Chest X-ray. View position: AP
Patient age: 63
Patient sex: F
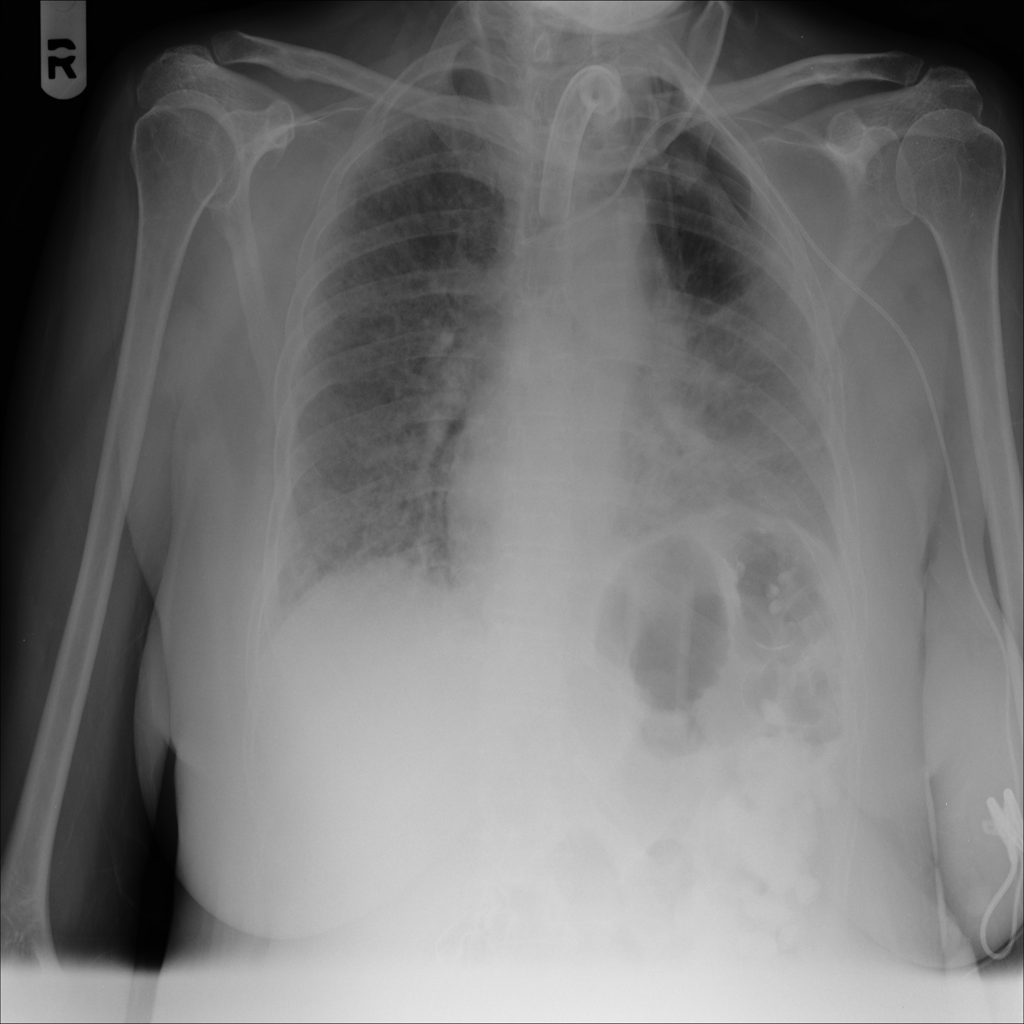
Finding: Pneumothorax